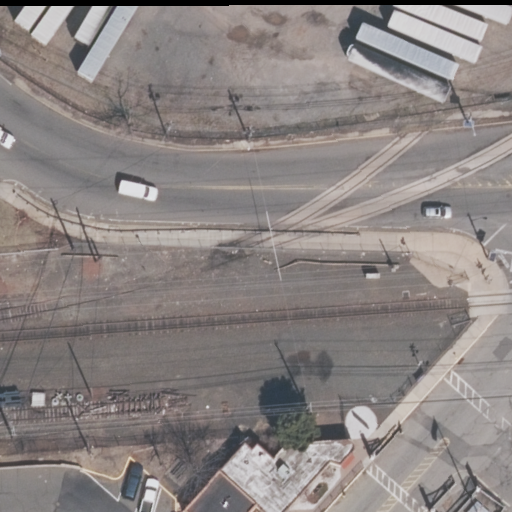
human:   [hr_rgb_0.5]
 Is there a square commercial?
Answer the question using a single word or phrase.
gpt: no

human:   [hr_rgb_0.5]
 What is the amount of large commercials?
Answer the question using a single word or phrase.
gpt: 0

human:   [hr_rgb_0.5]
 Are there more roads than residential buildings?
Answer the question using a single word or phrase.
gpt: yes

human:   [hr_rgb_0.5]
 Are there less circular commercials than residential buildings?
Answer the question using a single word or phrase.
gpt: no

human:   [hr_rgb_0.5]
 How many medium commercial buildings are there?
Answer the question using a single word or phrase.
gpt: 0

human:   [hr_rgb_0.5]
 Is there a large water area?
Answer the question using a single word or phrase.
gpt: no

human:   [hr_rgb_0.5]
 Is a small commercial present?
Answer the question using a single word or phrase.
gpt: no

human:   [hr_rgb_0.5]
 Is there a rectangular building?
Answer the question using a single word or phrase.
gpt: no

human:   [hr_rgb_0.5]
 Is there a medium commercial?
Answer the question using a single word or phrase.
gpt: yes

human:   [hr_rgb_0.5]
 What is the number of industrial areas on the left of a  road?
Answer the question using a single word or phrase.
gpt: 0

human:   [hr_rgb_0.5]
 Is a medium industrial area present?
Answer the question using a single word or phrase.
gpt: no

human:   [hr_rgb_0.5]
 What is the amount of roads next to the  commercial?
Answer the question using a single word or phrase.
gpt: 4

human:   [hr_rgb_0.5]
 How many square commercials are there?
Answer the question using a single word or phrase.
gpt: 0

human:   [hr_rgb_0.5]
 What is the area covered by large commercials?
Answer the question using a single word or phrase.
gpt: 0m2

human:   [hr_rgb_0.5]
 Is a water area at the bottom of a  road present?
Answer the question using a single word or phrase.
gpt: no

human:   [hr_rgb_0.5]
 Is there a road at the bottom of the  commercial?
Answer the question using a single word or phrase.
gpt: yes

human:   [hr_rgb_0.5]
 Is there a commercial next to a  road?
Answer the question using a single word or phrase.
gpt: yes

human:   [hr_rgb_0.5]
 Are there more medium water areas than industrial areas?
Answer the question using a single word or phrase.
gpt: no

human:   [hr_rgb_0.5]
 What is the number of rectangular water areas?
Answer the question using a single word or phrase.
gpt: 0

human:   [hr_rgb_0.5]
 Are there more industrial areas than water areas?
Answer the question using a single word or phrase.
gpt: yes

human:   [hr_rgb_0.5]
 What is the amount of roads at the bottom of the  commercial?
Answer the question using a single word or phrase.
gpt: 4

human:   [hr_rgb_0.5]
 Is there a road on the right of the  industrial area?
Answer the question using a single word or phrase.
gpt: no

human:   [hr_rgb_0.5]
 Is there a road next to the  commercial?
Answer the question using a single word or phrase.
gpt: yes

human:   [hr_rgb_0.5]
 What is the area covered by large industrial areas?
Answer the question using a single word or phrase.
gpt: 10583m2

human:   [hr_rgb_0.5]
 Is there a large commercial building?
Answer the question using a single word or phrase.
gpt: no

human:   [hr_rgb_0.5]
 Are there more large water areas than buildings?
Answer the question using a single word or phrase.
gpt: no

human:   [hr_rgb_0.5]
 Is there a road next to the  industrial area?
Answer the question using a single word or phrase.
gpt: yes

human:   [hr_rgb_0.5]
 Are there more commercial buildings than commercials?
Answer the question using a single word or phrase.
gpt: no

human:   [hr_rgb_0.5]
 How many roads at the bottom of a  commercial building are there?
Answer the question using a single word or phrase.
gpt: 0

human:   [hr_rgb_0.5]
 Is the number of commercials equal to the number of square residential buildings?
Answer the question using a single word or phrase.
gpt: no

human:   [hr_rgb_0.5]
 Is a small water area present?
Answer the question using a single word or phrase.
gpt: no

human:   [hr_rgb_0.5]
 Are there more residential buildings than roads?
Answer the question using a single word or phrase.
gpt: no

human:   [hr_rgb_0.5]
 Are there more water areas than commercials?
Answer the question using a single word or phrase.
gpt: no

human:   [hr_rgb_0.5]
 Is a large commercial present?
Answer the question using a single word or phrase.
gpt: no

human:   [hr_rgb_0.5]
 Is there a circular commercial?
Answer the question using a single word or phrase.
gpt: no

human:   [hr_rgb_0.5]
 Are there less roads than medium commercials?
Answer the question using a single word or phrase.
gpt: no